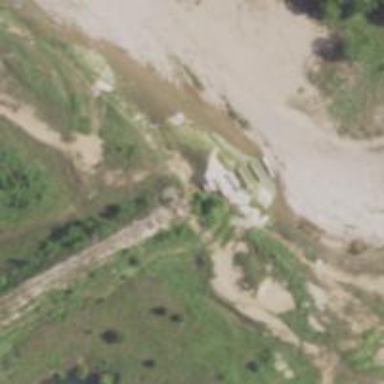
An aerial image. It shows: Historical bridge.